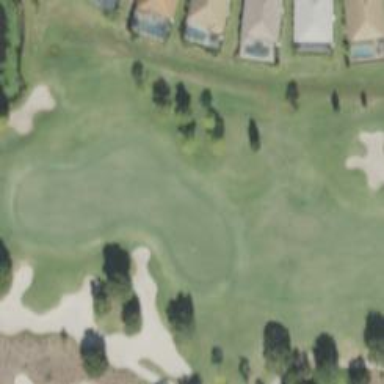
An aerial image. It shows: Golf green pitch on grass land. It is designated for the sport of golf.